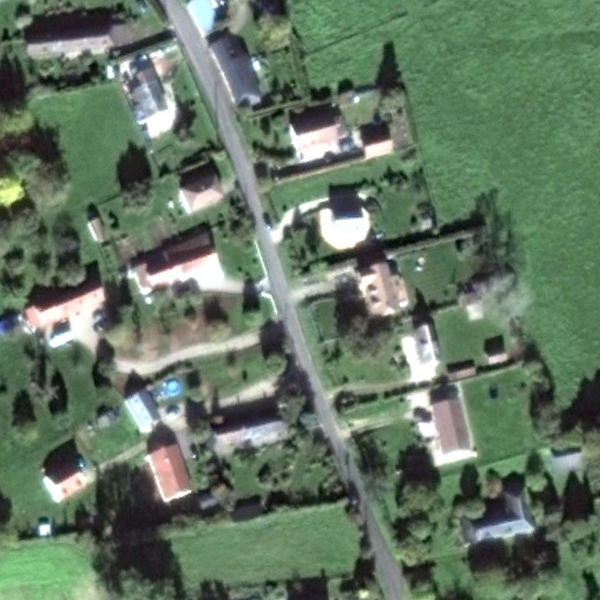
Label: MediumResidential